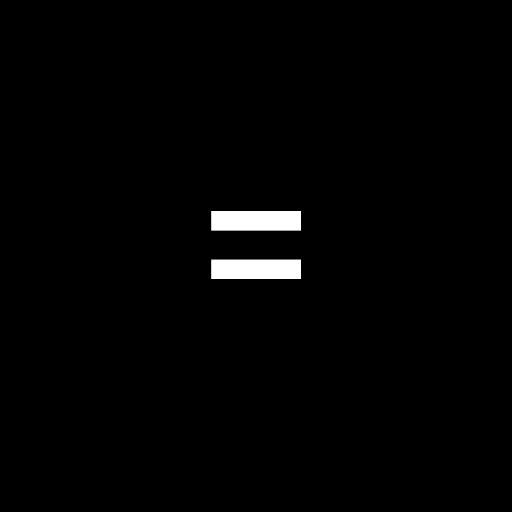
Character: =
Unicode: U+003D (EQUALS SIGN)